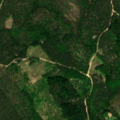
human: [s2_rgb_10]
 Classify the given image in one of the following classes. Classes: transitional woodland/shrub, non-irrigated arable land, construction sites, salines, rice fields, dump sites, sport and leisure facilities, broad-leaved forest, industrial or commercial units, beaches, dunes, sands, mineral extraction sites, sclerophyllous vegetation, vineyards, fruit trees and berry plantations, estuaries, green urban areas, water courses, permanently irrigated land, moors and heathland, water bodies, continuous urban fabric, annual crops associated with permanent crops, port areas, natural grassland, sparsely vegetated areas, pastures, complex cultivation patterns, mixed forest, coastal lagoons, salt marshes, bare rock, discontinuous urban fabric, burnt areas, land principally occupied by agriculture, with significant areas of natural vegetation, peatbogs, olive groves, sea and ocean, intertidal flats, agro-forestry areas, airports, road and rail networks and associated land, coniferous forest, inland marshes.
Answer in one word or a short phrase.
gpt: coniferous forest